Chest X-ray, PA view. Patient: 46 years old, sex F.
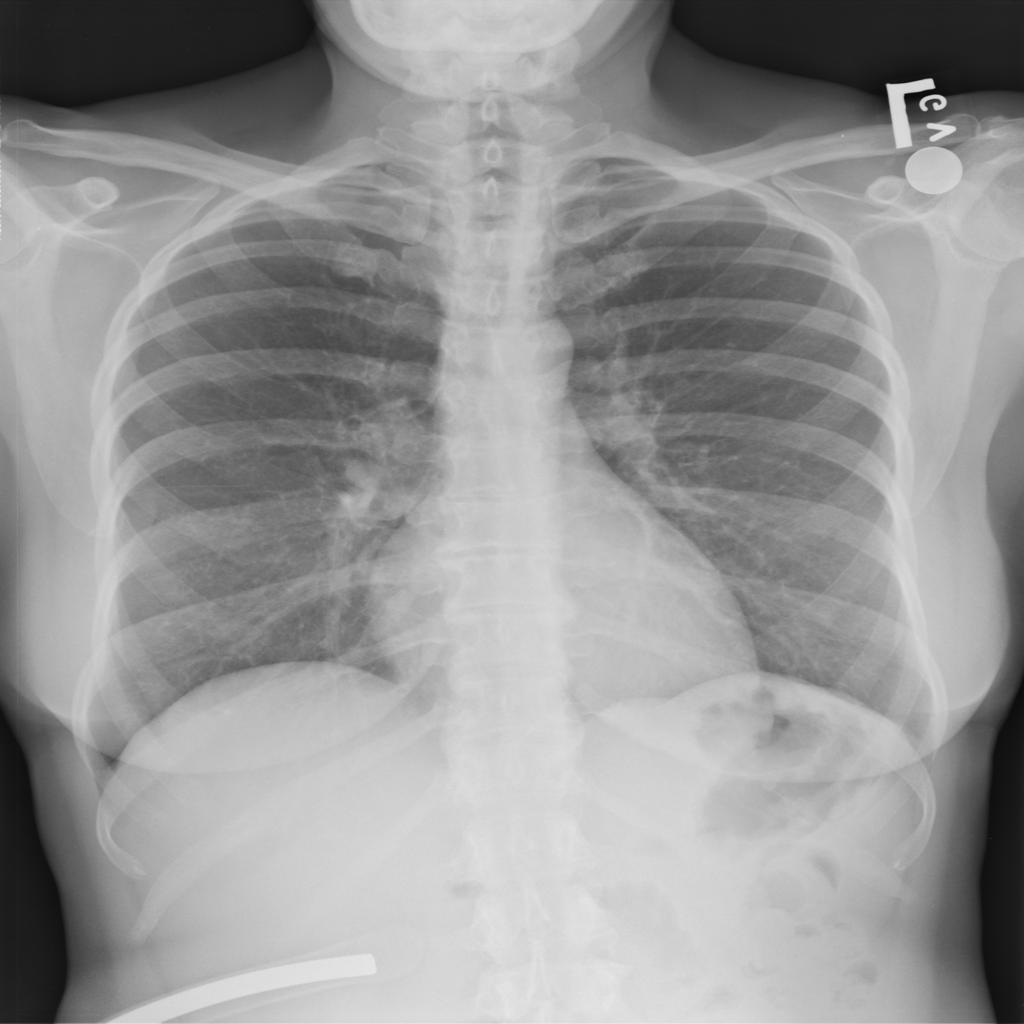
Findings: No Finding